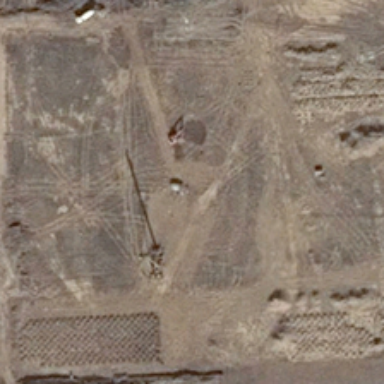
Here is a construction site with ruts .